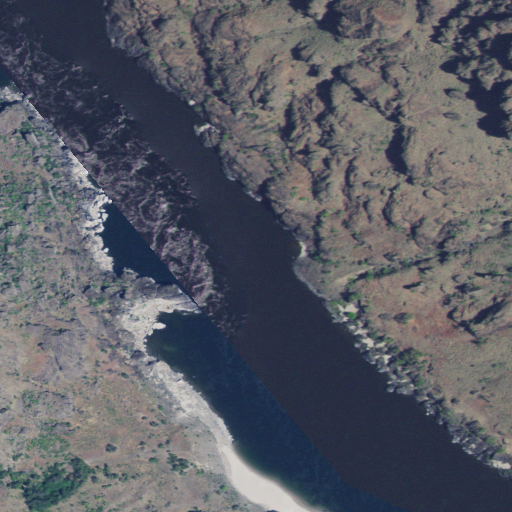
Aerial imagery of bar in Oregon named Geneva Bar containing grassland, open water, and shrub